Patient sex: F
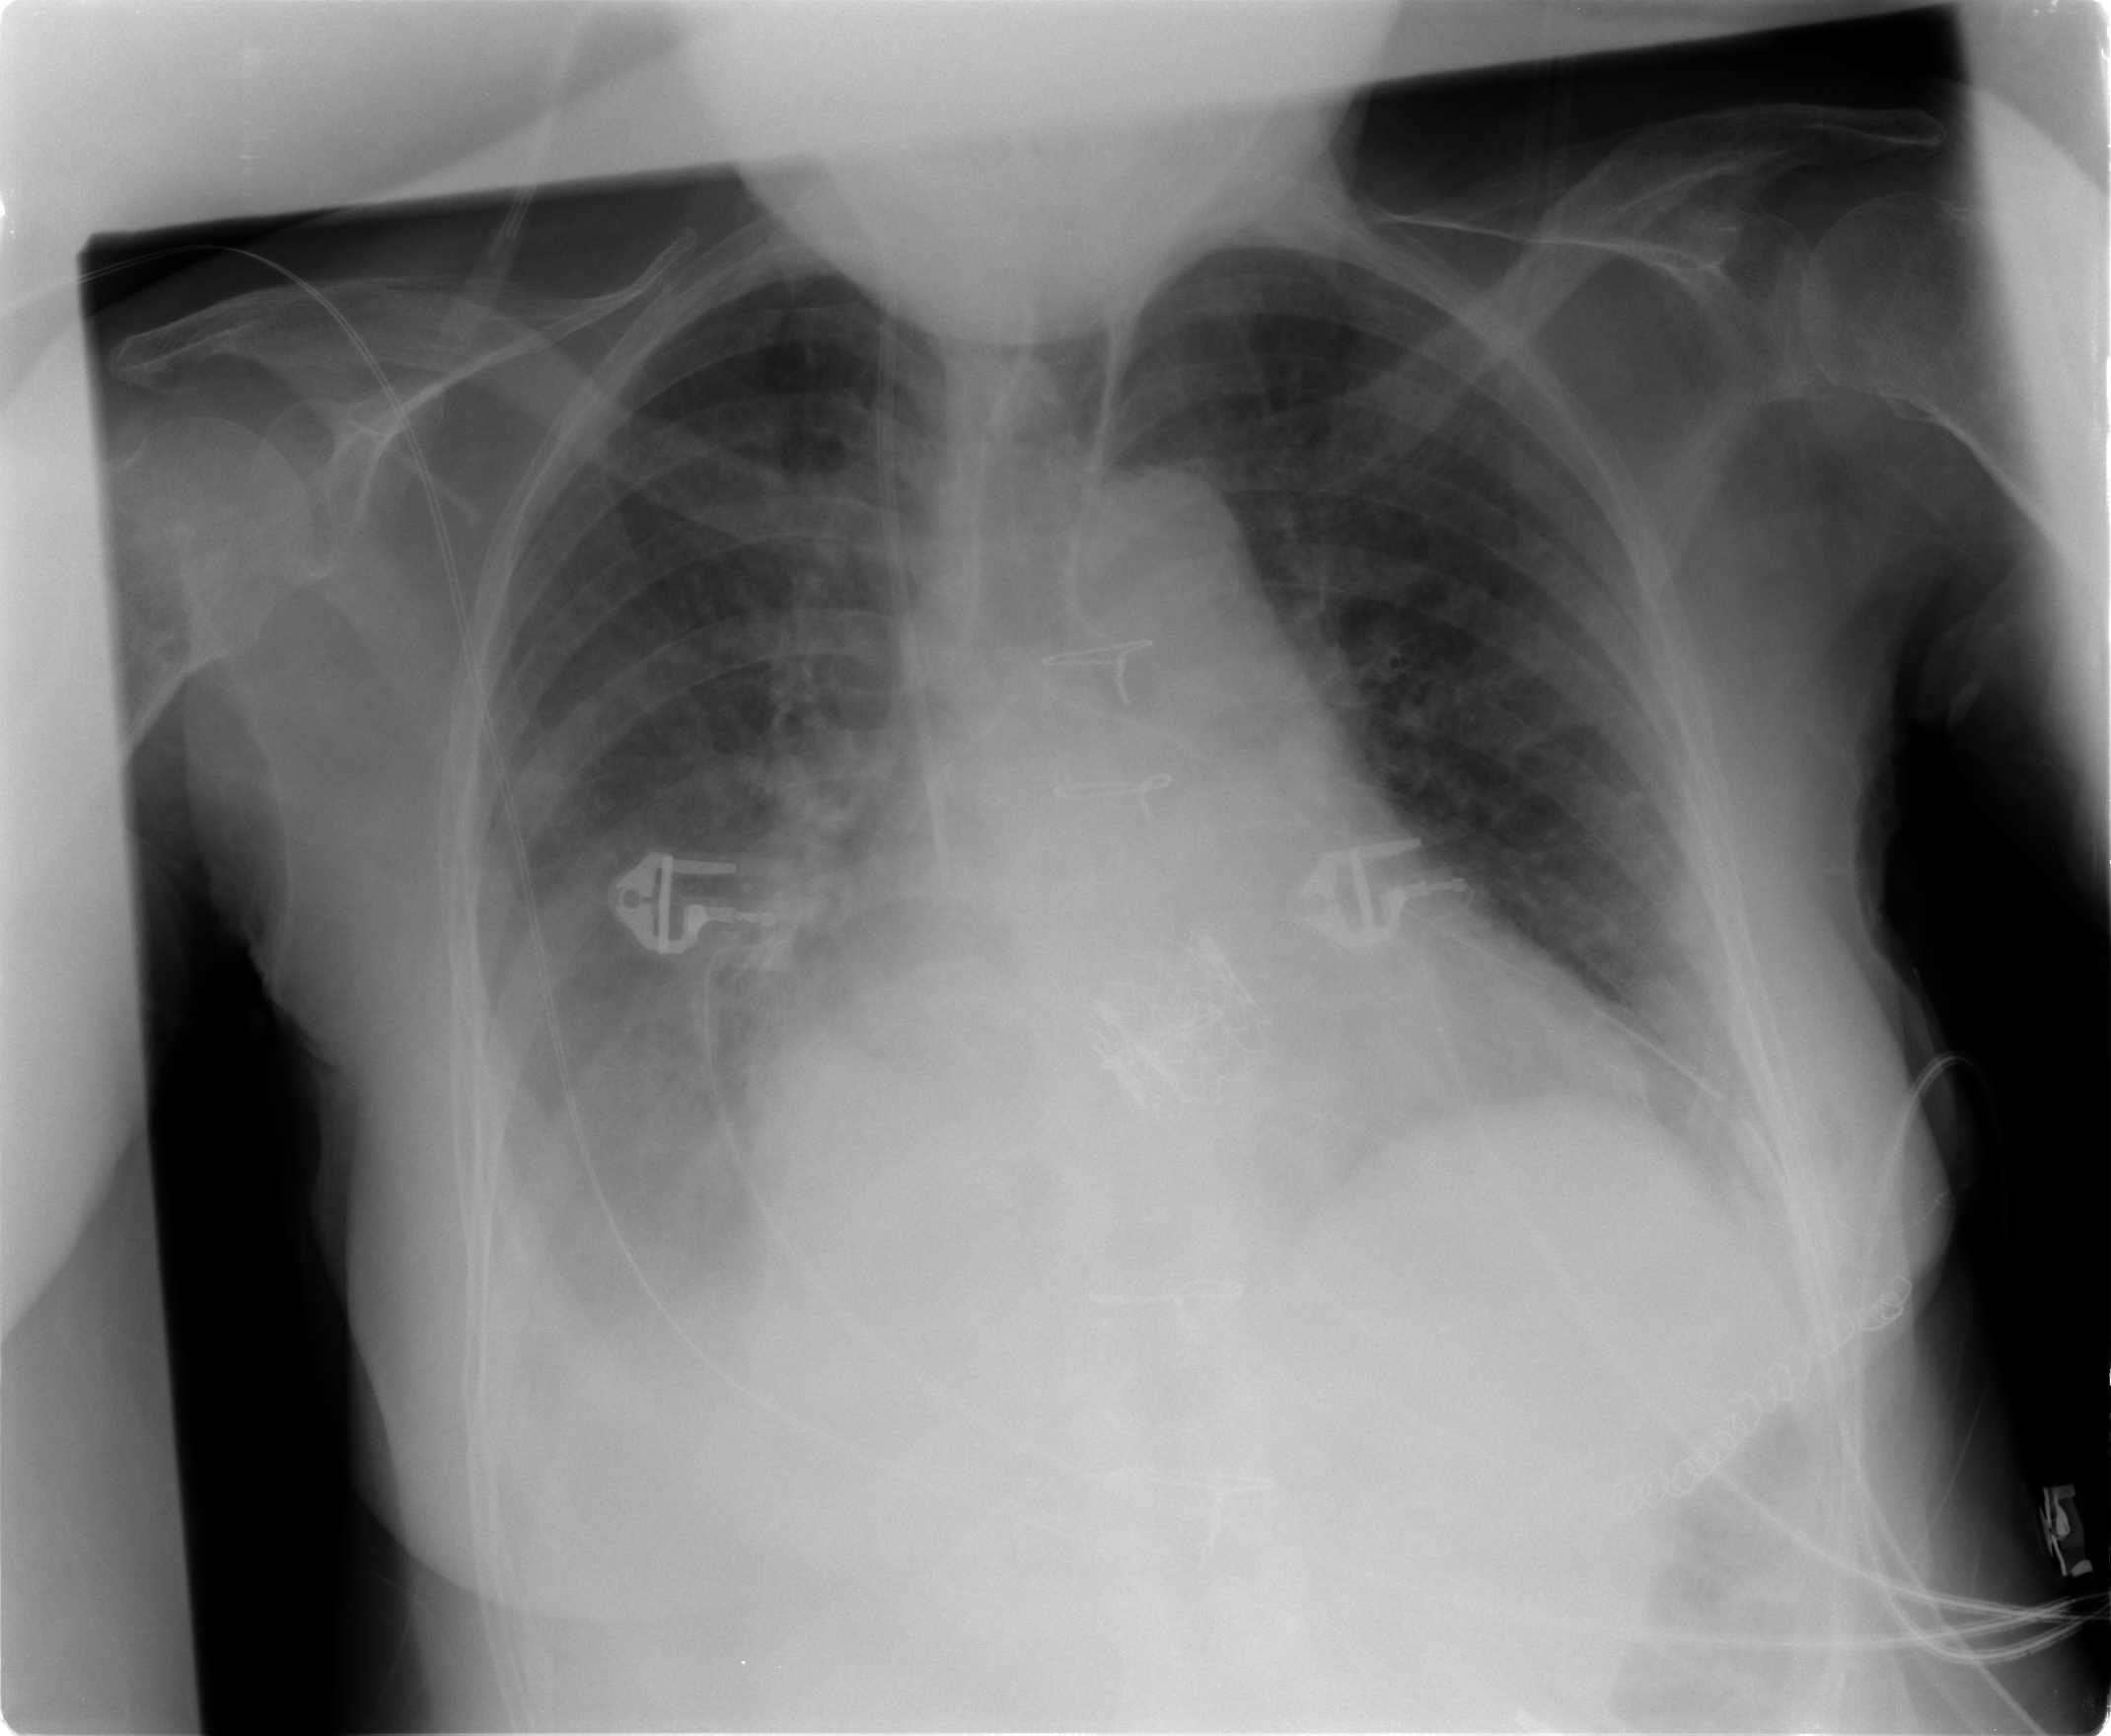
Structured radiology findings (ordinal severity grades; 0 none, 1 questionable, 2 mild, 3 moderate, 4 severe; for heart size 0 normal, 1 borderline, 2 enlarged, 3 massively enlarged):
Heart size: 2
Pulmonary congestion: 3
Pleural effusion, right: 3
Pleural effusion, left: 2
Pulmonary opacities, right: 0
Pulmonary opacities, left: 0
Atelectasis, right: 3
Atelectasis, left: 2